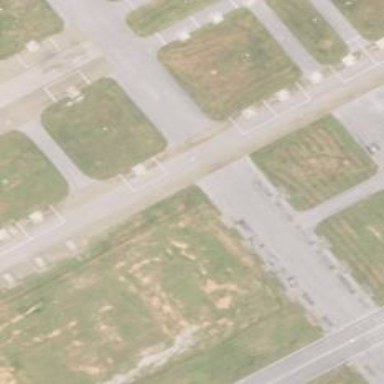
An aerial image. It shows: Image of taxiway at airport.